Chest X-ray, AP view. Patient: 16 years old, sex M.
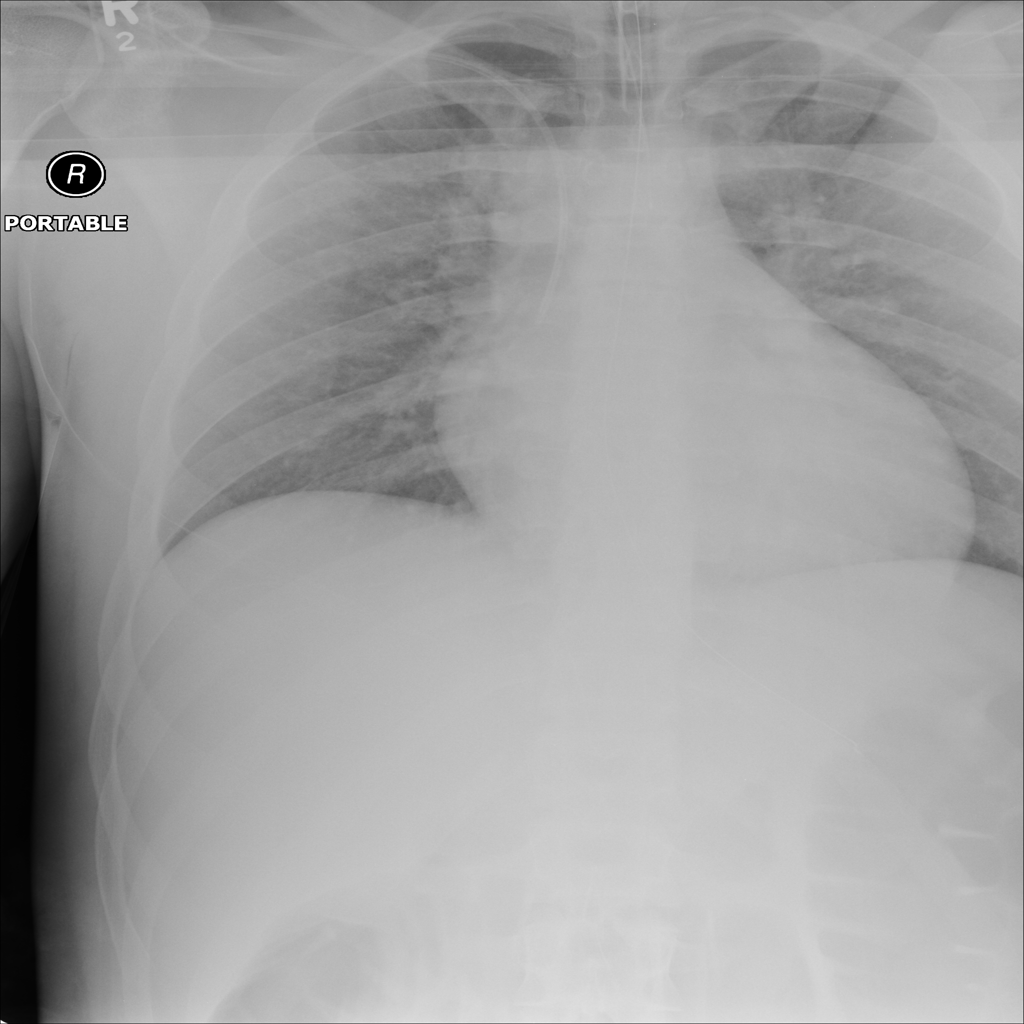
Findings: No Finding